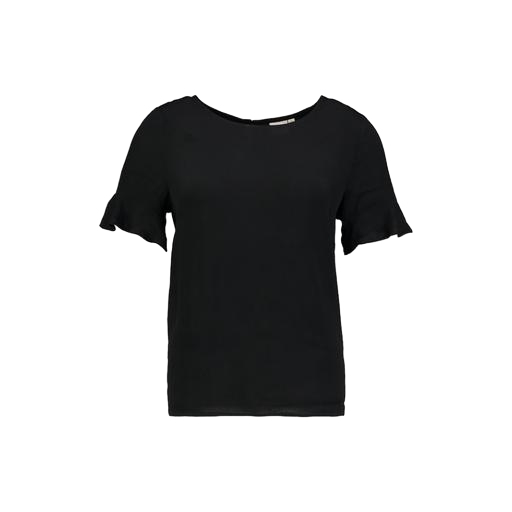
short-sleeve top only macy, black flutter-sleeve top only macy, black t-shirt basique jersey, white background